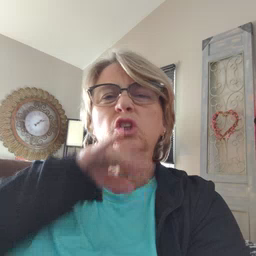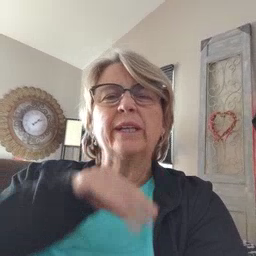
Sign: dirty